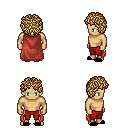
a pixel art fantasy rpg character, male body template, human, tanned skin, maroon cape, red pants, blonde curly afro hairstyle, black slippers, four views (front, back, left, right), 2x2 character sprite sheet, small pixel art, hard edges, no anti-aliasing